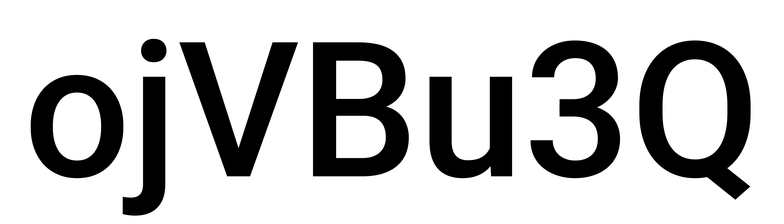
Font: Roboto_Medium